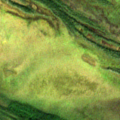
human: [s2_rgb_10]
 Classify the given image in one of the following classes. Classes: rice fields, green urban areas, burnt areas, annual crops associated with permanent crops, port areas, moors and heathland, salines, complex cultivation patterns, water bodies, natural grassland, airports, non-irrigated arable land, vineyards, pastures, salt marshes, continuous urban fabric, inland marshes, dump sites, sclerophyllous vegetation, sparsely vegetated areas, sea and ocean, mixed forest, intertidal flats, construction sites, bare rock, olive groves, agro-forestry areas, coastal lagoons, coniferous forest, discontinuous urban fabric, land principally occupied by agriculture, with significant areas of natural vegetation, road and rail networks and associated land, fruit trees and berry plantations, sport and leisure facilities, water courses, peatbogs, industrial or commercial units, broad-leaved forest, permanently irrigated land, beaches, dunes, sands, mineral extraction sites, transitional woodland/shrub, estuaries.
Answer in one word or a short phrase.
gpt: coniferous forest, mixed forest, peatbogs